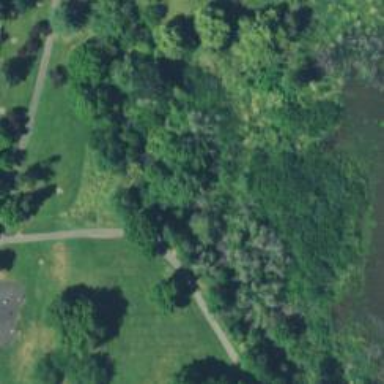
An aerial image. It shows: Disc golf tee.